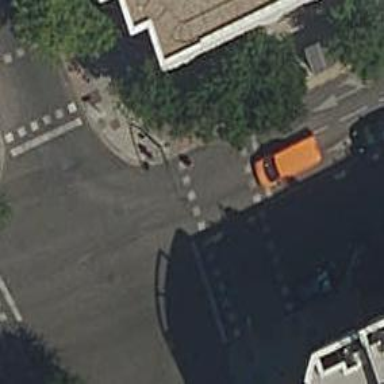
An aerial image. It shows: Zebra crossing controlled by traffic signals.